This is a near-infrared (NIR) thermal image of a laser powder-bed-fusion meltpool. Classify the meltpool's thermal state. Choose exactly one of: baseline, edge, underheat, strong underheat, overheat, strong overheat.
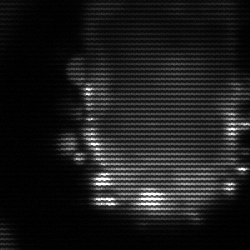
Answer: baseline